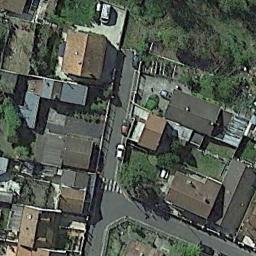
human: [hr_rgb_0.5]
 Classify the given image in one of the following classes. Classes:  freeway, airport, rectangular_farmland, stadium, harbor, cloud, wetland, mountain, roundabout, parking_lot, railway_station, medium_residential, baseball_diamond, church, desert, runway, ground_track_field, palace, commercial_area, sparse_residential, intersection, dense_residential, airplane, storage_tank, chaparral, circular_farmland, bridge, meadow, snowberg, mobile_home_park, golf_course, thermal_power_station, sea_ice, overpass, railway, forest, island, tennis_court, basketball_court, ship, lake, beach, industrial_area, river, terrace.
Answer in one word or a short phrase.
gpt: dense_residential